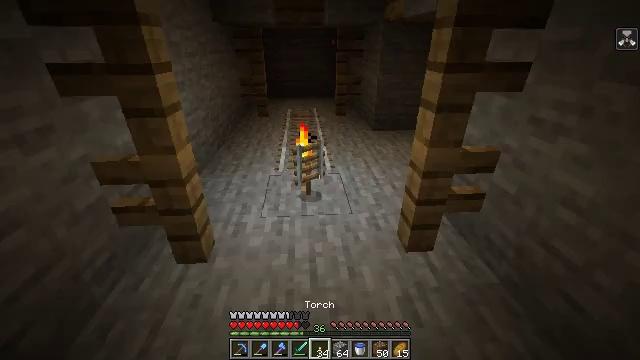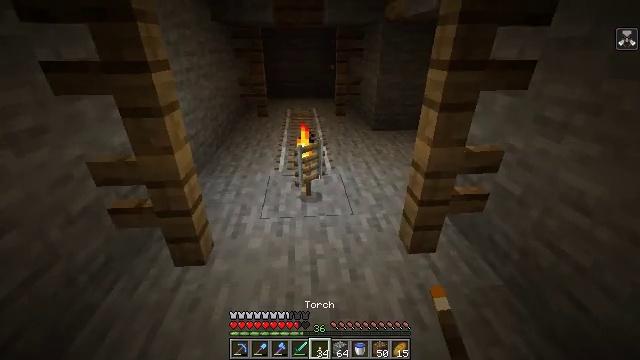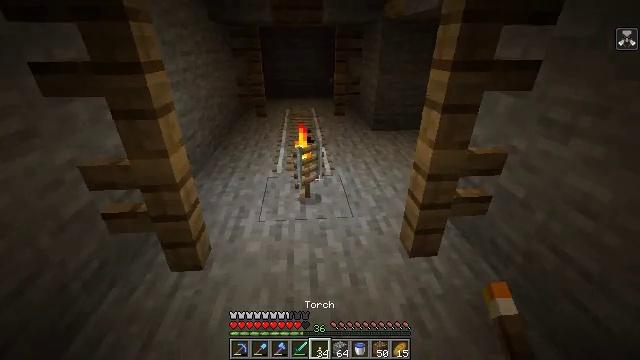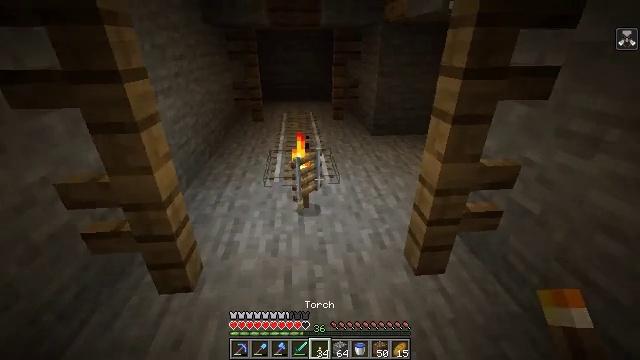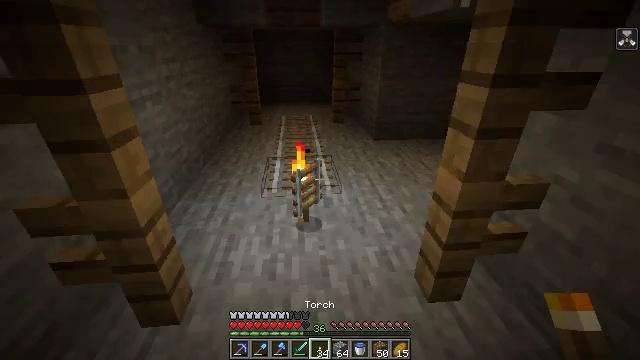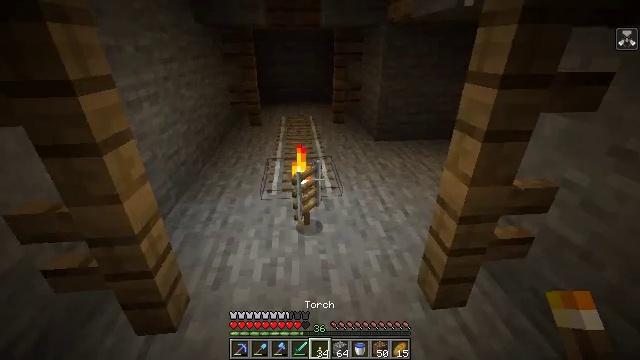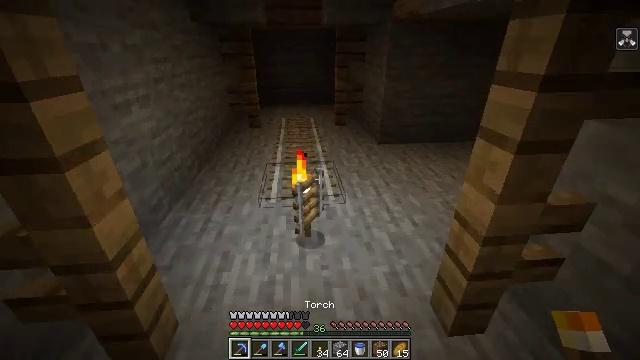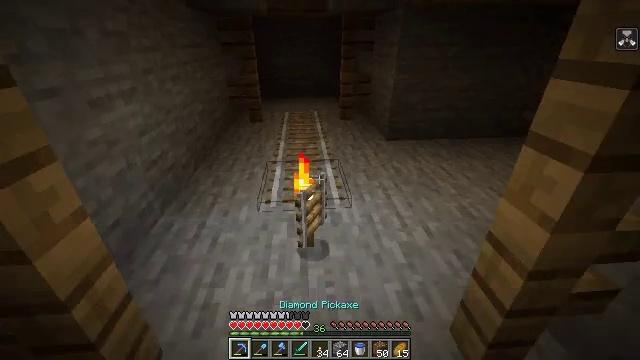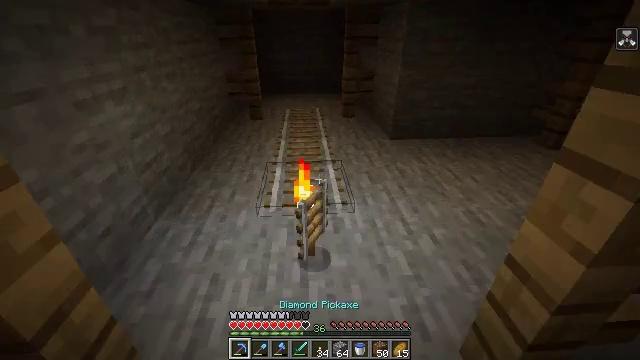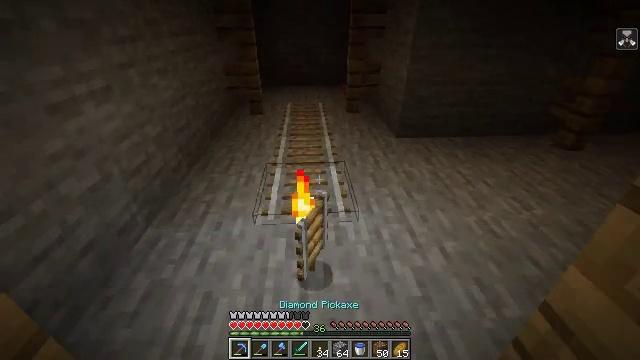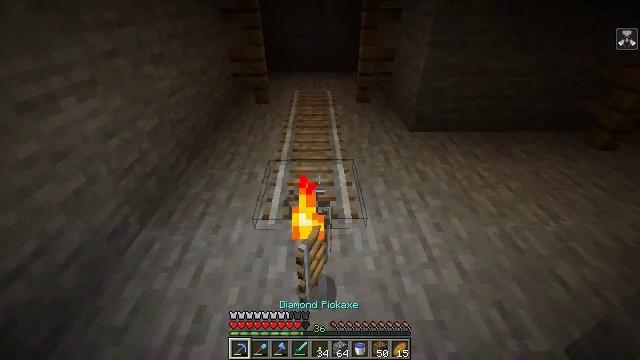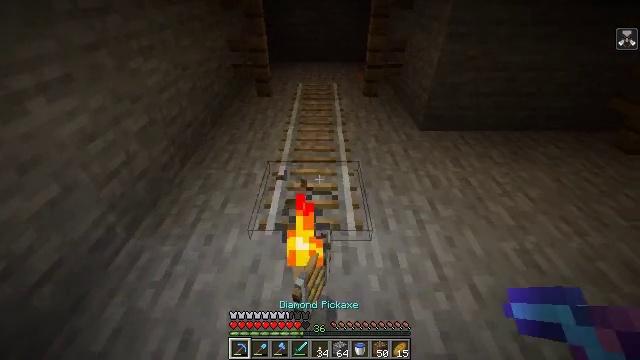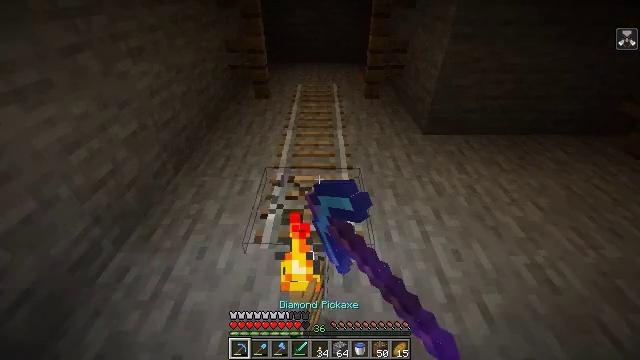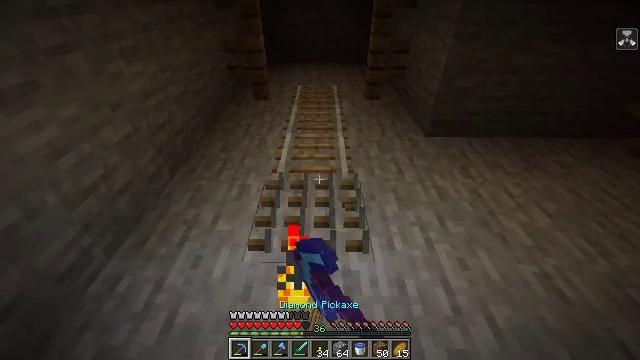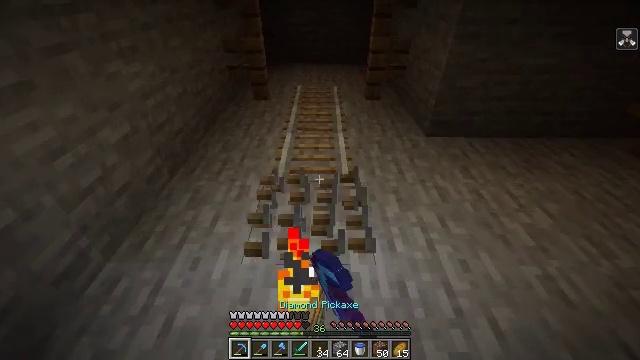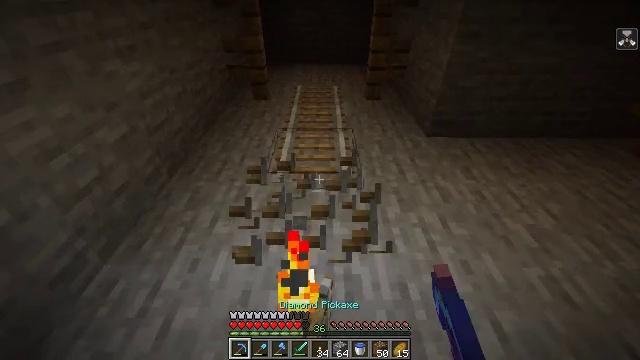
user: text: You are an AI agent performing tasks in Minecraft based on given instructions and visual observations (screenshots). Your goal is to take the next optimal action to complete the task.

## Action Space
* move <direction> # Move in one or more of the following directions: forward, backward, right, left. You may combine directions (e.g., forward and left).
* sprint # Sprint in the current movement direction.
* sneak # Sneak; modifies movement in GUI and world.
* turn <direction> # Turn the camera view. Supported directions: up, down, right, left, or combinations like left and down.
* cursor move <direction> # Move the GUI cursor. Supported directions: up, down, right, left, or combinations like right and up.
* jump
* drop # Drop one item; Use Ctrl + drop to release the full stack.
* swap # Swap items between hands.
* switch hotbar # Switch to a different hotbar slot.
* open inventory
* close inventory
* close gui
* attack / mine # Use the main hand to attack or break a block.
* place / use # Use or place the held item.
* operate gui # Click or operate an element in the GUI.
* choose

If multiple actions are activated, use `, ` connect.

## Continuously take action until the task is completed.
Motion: motion action
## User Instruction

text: Mine the rail.
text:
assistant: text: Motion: no_op
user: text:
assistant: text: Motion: move forward
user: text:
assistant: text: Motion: move forward
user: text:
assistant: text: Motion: move forward
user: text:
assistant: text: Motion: move forward
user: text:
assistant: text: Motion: move forward, switch to hotbar 1
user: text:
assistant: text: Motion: move forward, turn down, switch to hotbar 1
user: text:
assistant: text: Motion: move forward, turn down, switch to hotbar 1
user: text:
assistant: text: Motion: move forward, turn down, switch to hotbar 1
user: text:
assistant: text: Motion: move forward, turn left and down
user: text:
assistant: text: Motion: move forward, turn left and down, attack / mine
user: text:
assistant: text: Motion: attack / mine
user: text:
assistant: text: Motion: attack / mine
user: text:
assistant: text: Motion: attack / mine
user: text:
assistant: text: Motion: attack / mine
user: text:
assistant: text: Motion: move left, attack / mine
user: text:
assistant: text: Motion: move left, turn right, attack / mine
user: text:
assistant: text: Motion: move forward and move left, turn right and up, attack / mine
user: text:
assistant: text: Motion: move forward and move left, turn right and up, attack / mine
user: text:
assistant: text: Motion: move forward and move left, turn right, attack / mine
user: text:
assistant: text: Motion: move forward and move left, turn right, attack / mine
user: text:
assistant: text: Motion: move forward and move left, turn right, attack / mine
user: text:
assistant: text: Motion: turn right, attack / mine
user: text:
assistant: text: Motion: turn right, attack / mine
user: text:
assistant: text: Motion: move left, attack / mine
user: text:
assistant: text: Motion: move forward and move left, turn right, attack / mine
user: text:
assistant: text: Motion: move forward and move left, turn right, attack / mine
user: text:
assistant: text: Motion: move forward and move left, turn right, attack / mine
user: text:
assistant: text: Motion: move forward and move left, turn right, attack / mine
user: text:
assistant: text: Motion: move forward and move left, turn right, attack / mine